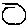
Label: circle